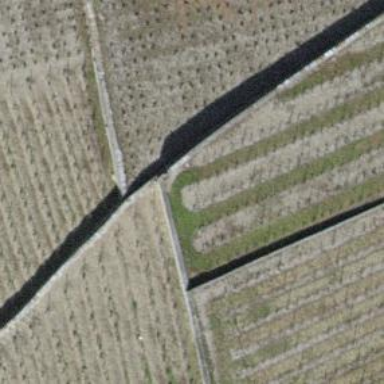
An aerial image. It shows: Retaining wall.